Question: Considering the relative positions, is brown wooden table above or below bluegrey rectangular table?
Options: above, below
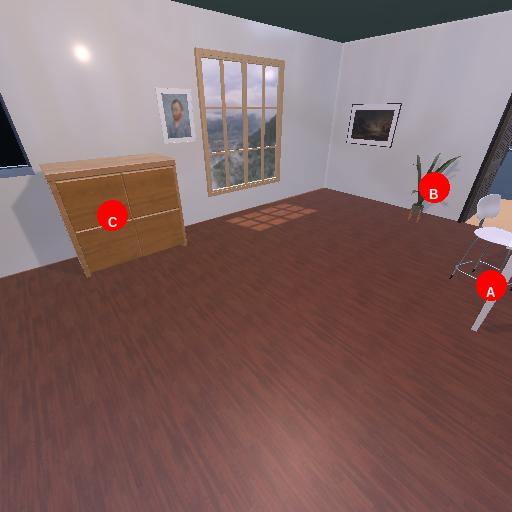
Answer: above